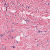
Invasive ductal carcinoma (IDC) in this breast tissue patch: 0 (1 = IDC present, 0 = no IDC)